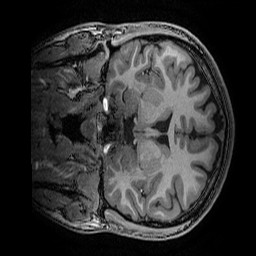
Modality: T1w
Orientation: coronal
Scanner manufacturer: ge
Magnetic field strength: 3 T
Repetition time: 0.007 s
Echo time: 0.00342 s